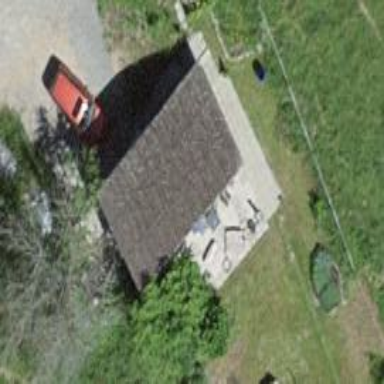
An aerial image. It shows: Garage.